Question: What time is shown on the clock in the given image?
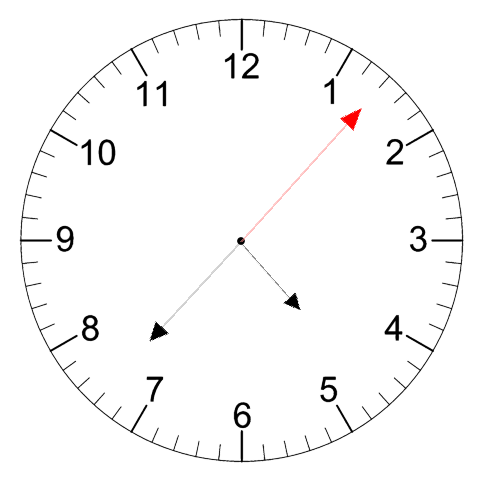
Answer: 04:37:07